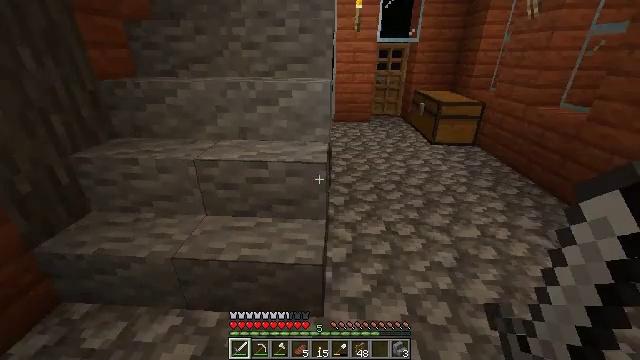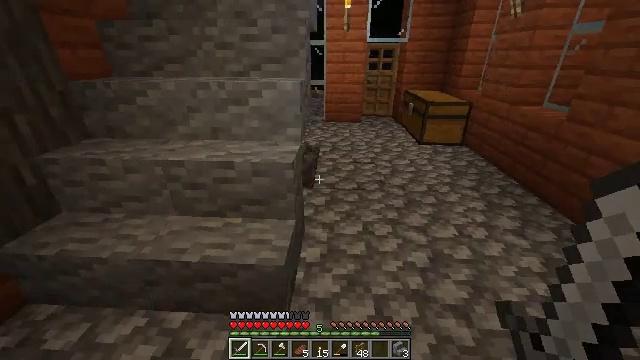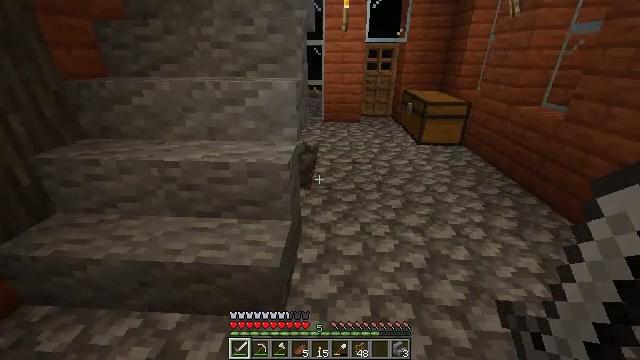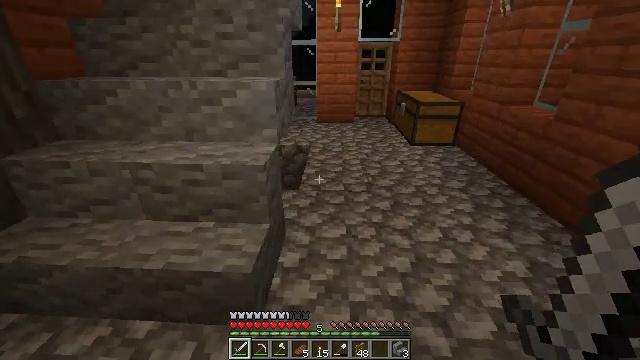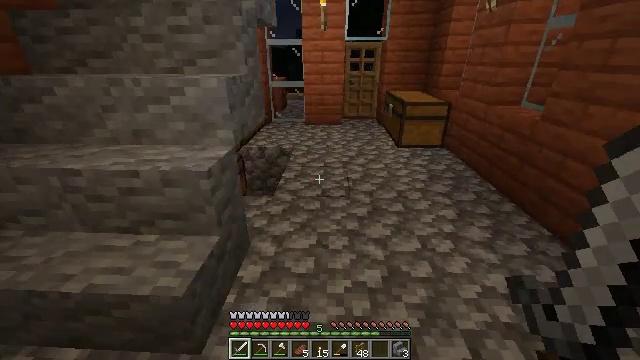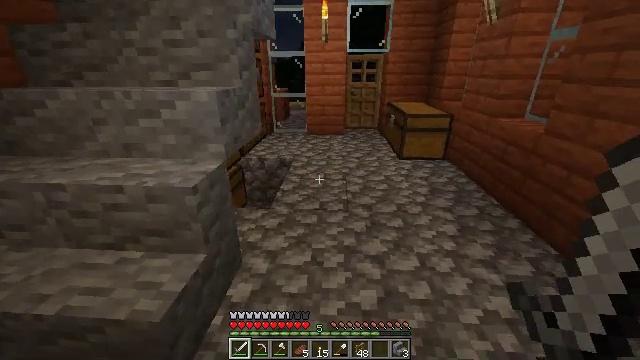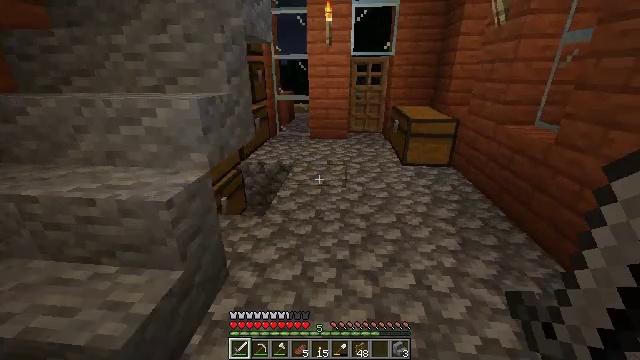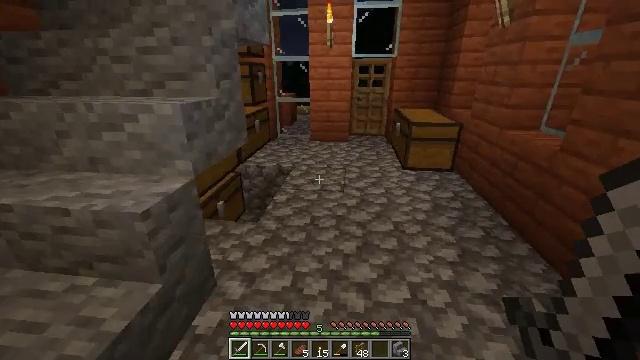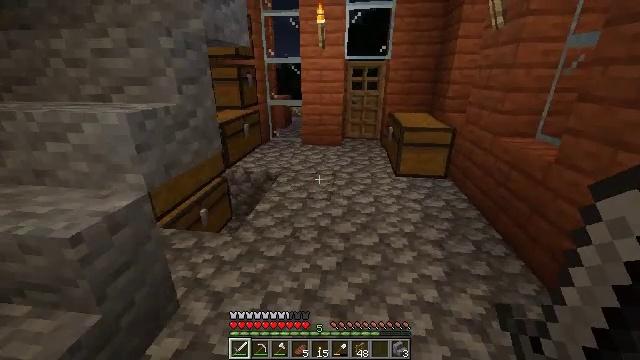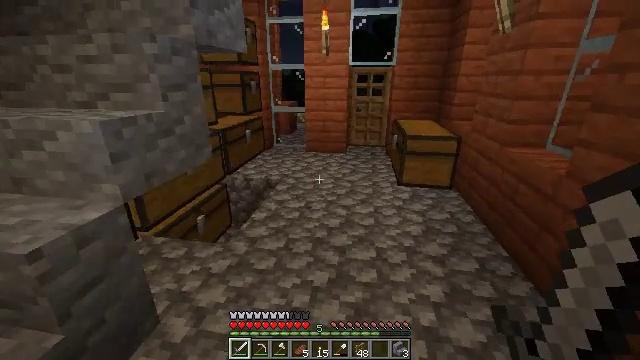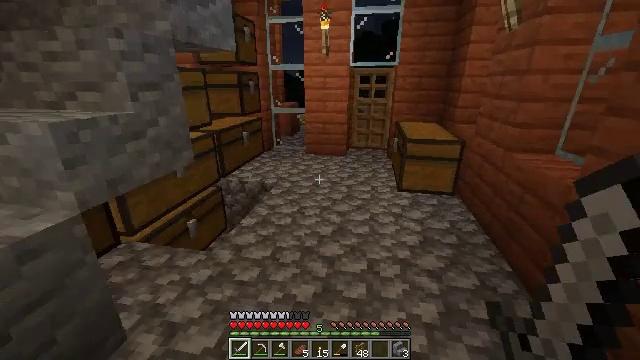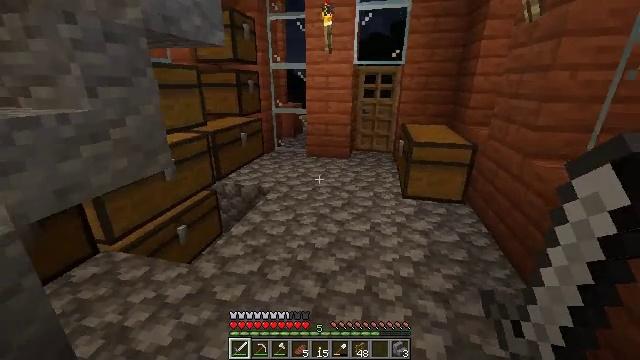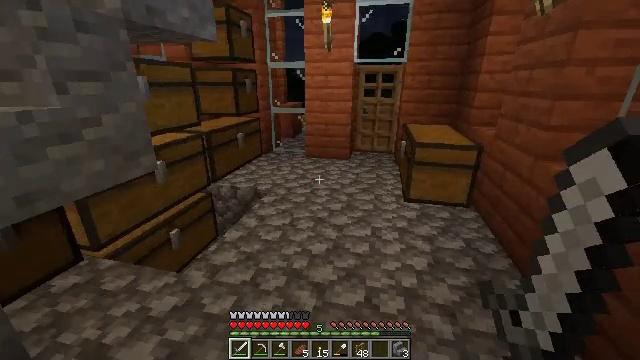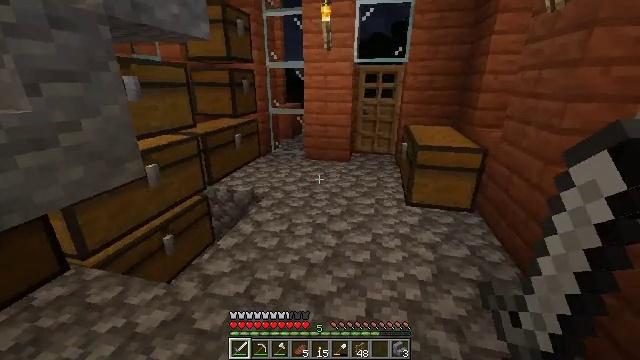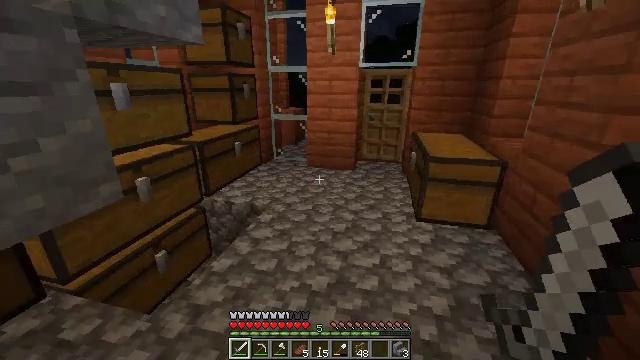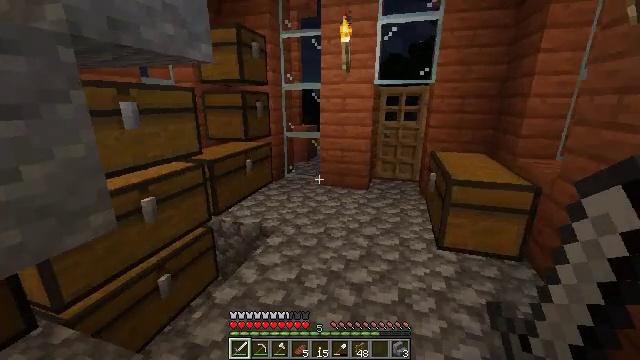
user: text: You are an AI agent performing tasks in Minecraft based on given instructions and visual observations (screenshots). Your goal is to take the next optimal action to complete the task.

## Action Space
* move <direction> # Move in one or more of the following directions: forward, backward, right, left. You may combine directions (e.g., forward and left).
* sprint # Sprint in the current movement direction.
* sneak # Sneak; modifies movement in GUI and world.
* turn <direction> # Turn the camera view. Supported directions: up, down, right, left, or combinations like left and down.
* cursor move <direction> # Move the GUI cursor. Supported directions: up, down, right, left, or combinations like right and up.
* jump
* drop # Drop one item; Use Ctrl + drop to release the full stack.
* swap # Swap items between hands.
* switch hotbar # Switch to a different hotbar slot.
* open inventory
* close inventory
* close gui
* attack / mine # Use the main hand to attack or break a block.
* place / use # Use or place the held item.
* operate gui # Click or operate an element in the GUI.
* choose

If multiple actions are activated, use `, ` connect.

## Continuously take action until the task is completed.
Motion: motion action
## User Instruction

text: Prepare to craft light blue dye.
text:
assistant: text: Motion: move right
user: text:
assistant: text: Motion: move forward and move right
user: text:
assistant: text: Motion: move forward and move right
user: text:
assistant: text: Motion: move forward and move right
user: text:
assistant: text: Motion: move forward and move right, turn left and up
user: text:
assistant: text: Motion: move forward and move right, turn left
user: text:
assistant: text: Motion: move forward and move right, turn left
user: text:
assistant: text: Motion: move forward and move right
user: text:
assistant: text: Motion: move forward and move right, turn left and up
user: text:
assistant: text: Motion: move forward, turn left
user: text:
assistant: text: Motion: move forward, turn left
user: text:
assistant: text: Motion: move forward
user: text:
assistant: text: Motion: move forward
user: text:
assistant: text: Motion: move forward
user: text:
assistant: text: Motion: move forward, turn left and up
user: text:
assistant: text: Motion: move forward, turn left and up
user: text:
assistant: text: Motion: move forward, turn left and up
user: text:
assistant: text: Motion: move forward, turn left and up
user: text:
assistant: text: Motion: move forward, turn left and up
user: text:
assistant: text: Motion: move forward
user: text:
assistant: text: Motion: move forward
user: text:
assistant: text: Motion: move forward
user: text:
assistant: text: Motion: move forward, turn left and up
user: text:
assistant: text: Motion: move forward, turn left and up
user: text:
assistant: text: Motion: move forward, turn left
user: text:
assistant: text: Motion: use / place
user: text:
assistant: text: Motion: use / place
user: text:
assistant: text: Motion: use / place
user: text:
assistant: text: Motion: use / place
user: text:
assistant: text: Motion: no_op